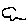
Label: cloud